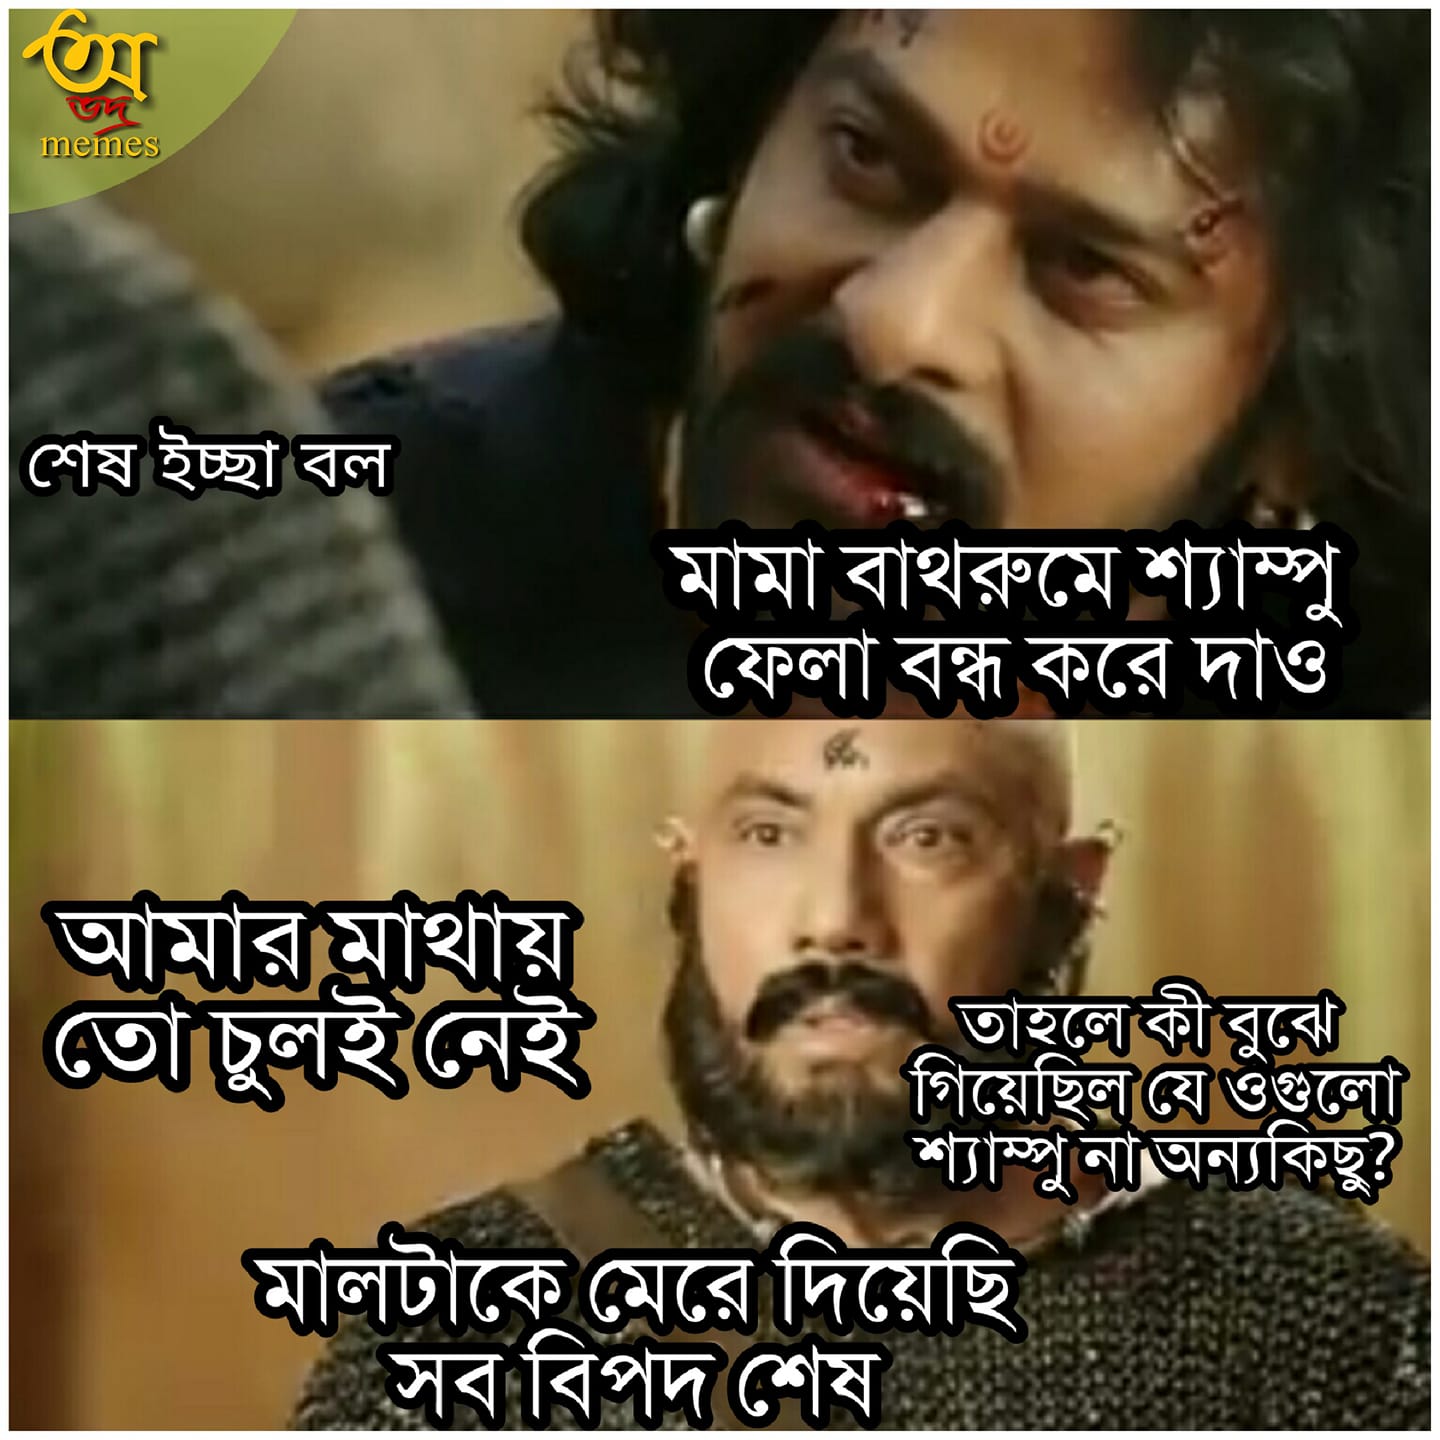
Caption: শেষ ইচ্ছে বল    মামা বাথরুমে শ্যাম্পু ফেলা বন্ধ করে দাও    আমার মাথায় তো চুলই নেই    তাহলে কী বুঝে গিয়েছিল যে ওগুলো শ্যাম্পু না অন্যকিছু ?    মালটাকে মেরে দিয়েছি সব বিপদ শেষ
Label: non-hate